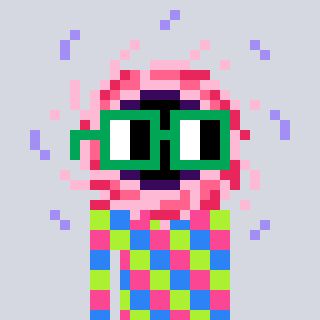
a pixel art character with square green glasses, a blackhole-shaped head and a peachy-colored body on a cool background